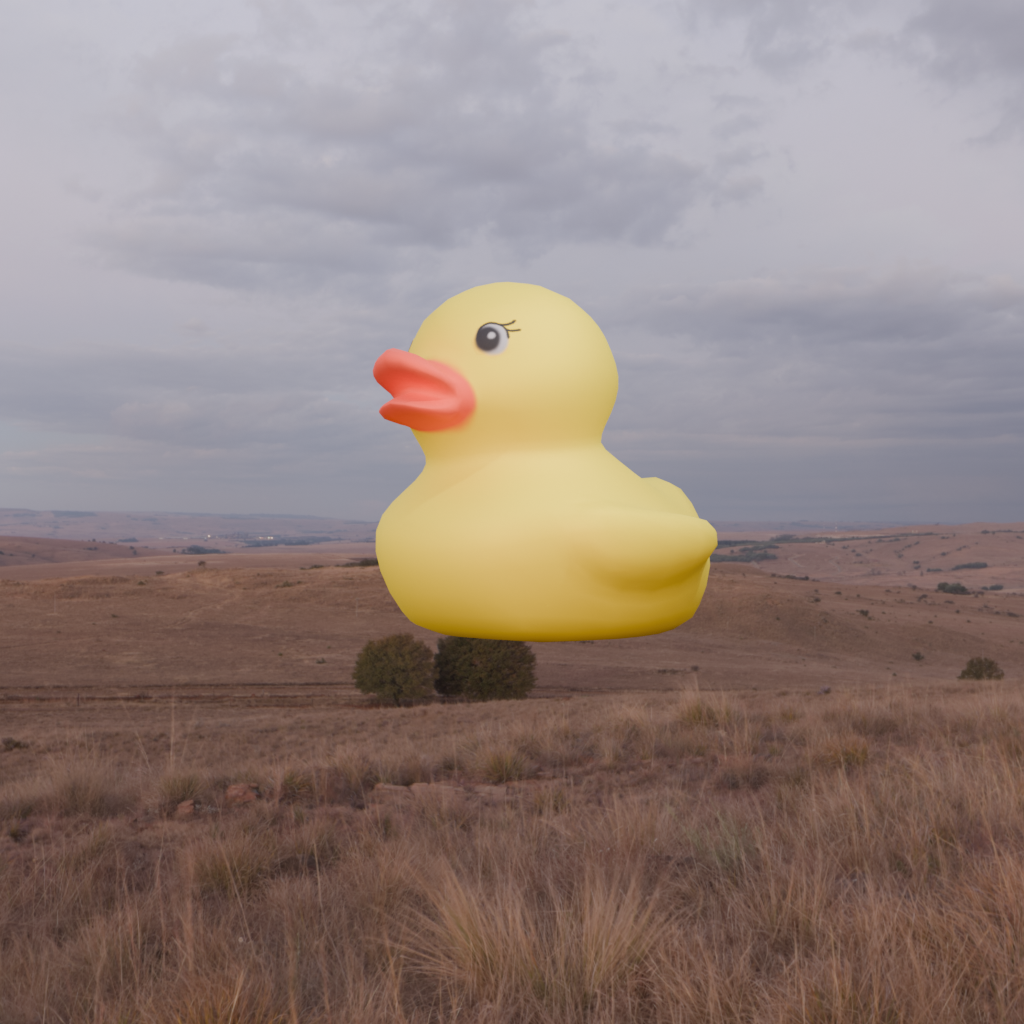
an image of a yellow rubber duck seen from <front_left> in a rural landscape at sunset with a colorful sky.